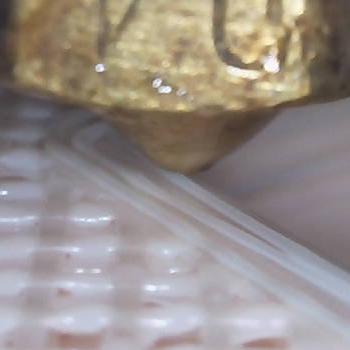
Flow rate: 47%